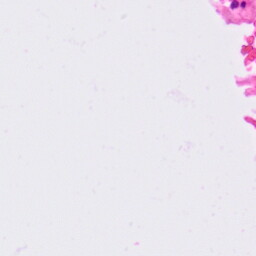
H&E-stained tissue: Lung